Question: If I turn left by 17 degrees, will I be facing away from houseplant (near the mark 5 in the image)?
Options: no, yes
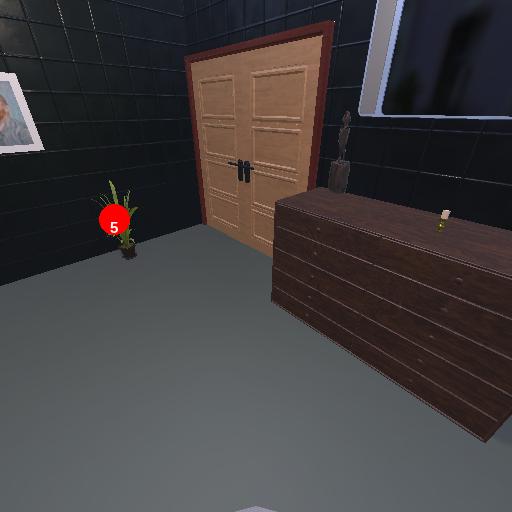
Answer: no